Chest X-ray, PA view. Patient: 65 years old, sex M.
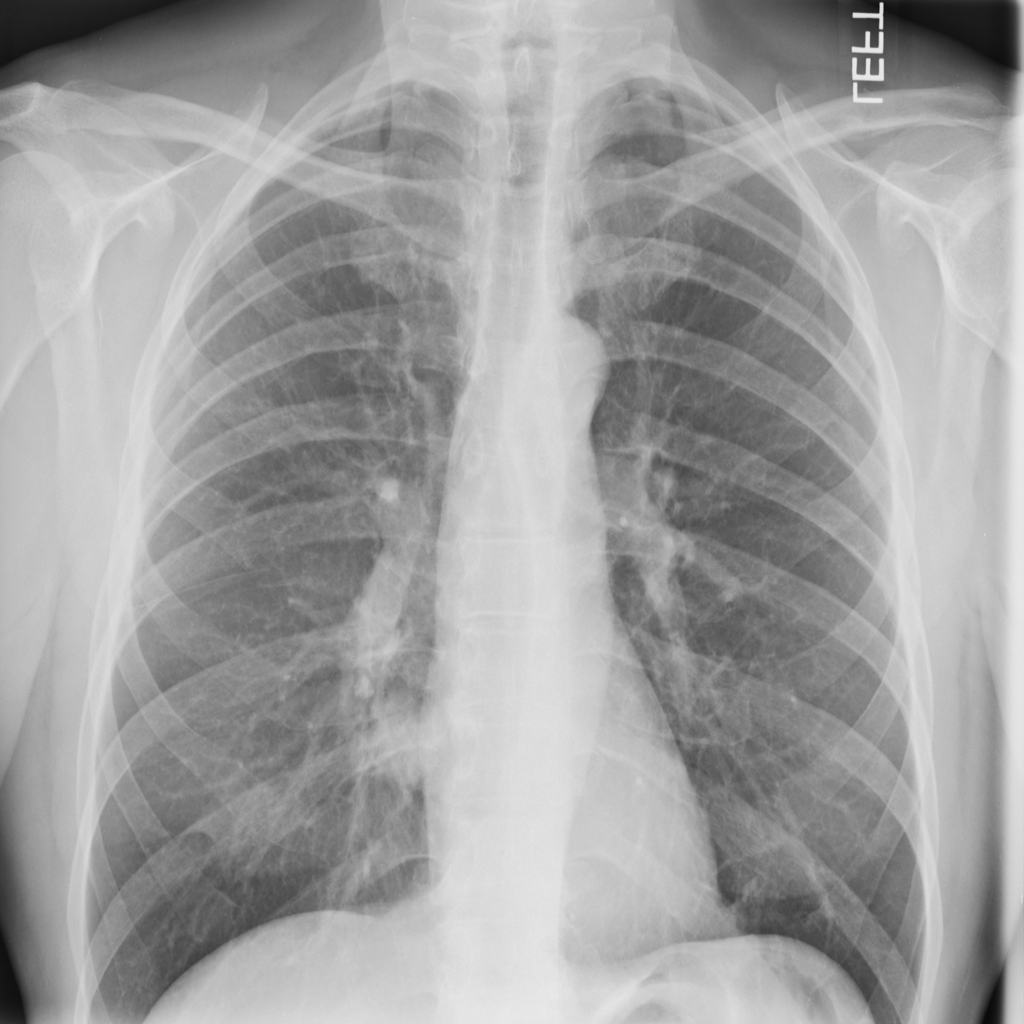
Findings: Mass